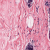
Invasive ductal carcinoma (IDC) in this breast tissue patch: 0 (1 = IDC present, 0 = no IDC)